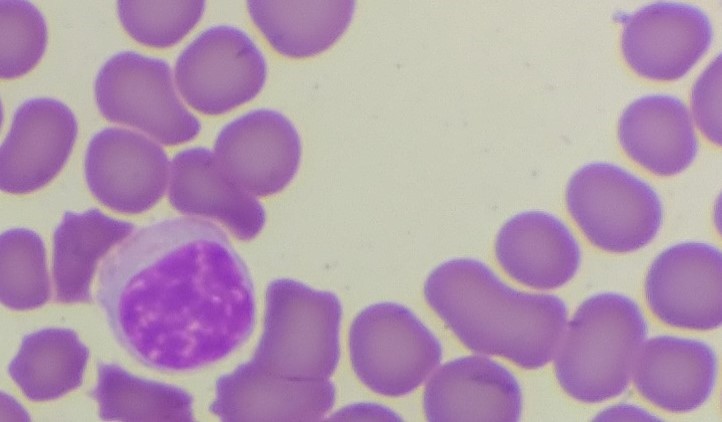
White blood cell type: Lymphocyte